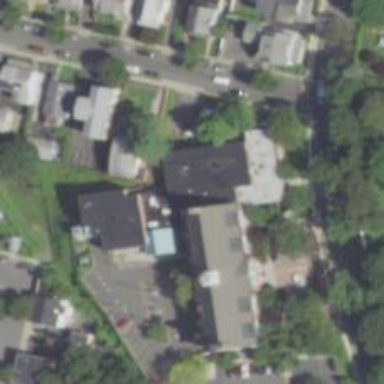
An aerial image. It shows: School.